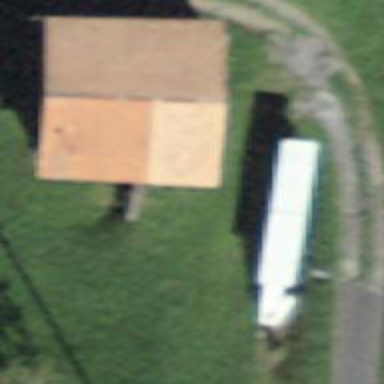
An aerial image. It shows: Barn.